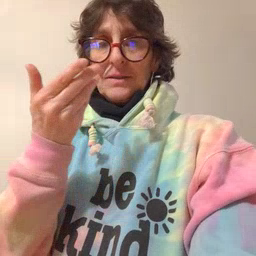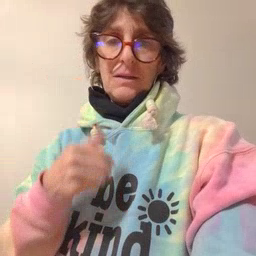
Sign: pizza